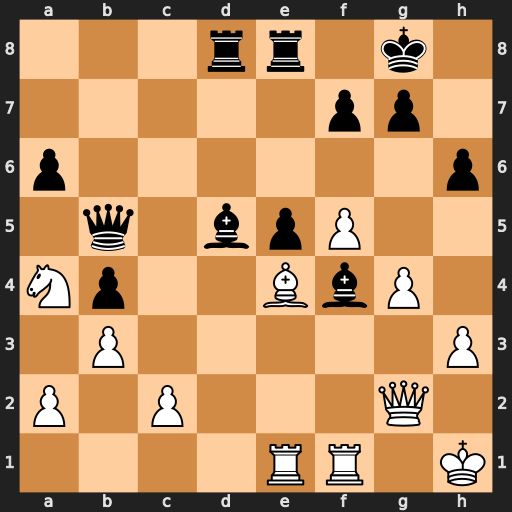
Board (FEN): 3rr1k1/5pp1/p6p/1q1bpP2/Np2BbP1/1P5P/P1P3Q1/4RR1K
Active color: w
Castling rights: -
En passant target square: -
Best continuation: Bxd5 Qxd5 Qxd5 Rxd5 Rxf4